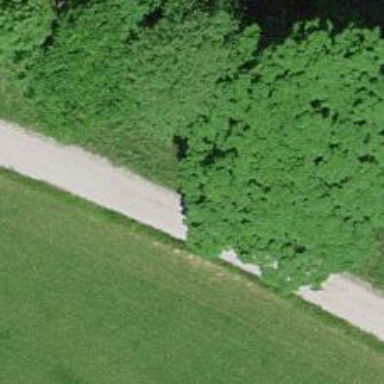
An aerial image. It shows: Bench.